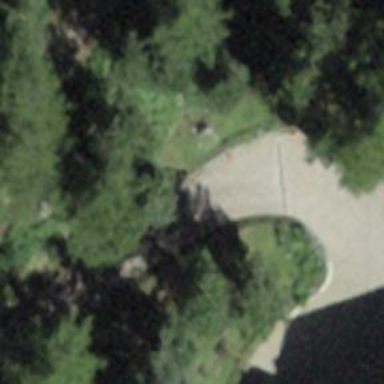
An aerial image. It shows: Cobblestone service road with no sidewalk.